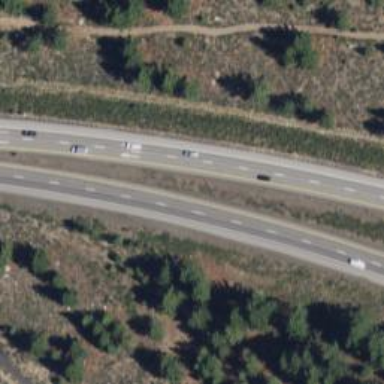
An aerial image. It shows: Expressway with asphalt surface and classified as primary highway.